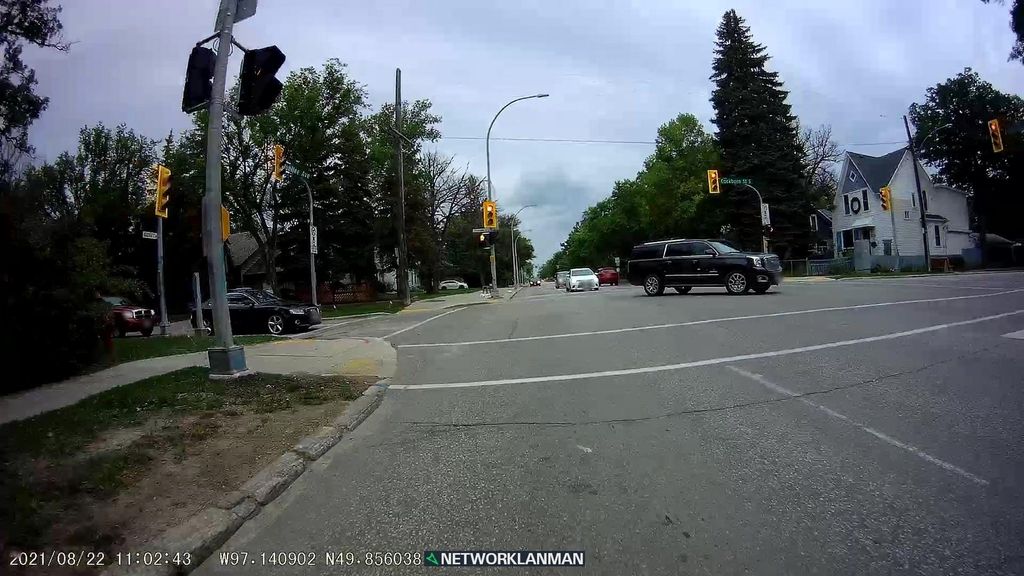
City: winnipeg